Field crop: tomato
Growth stage: 1
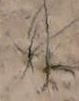
Species: cyperus